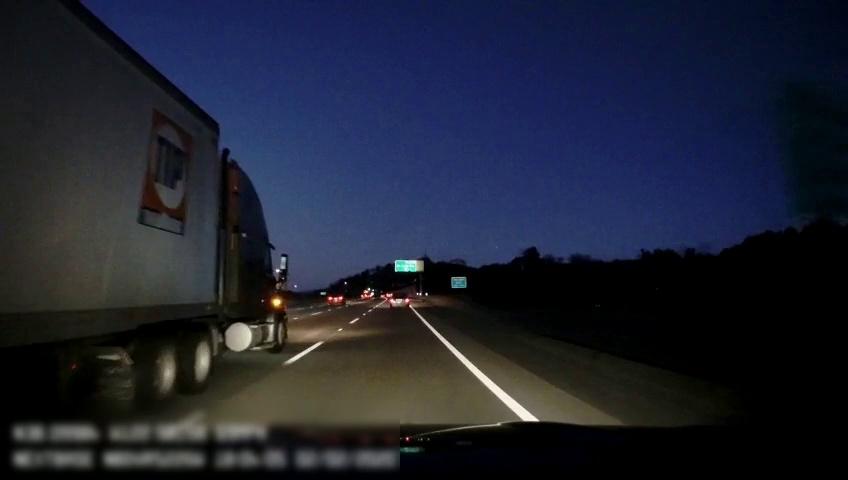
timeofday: Dusk/Dawn/Twilight
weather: Other
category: Drivable Space
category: Vehicles | Car
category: Vehicles | SUV
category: Vehicles | Truck
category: Lanes | Alternate Lane
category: Lanes | Alternate Lane
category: Lanes | Alternate Lane
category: Lanes | Alternate Lane
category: Traffic | Signs
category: Traffic | Signs